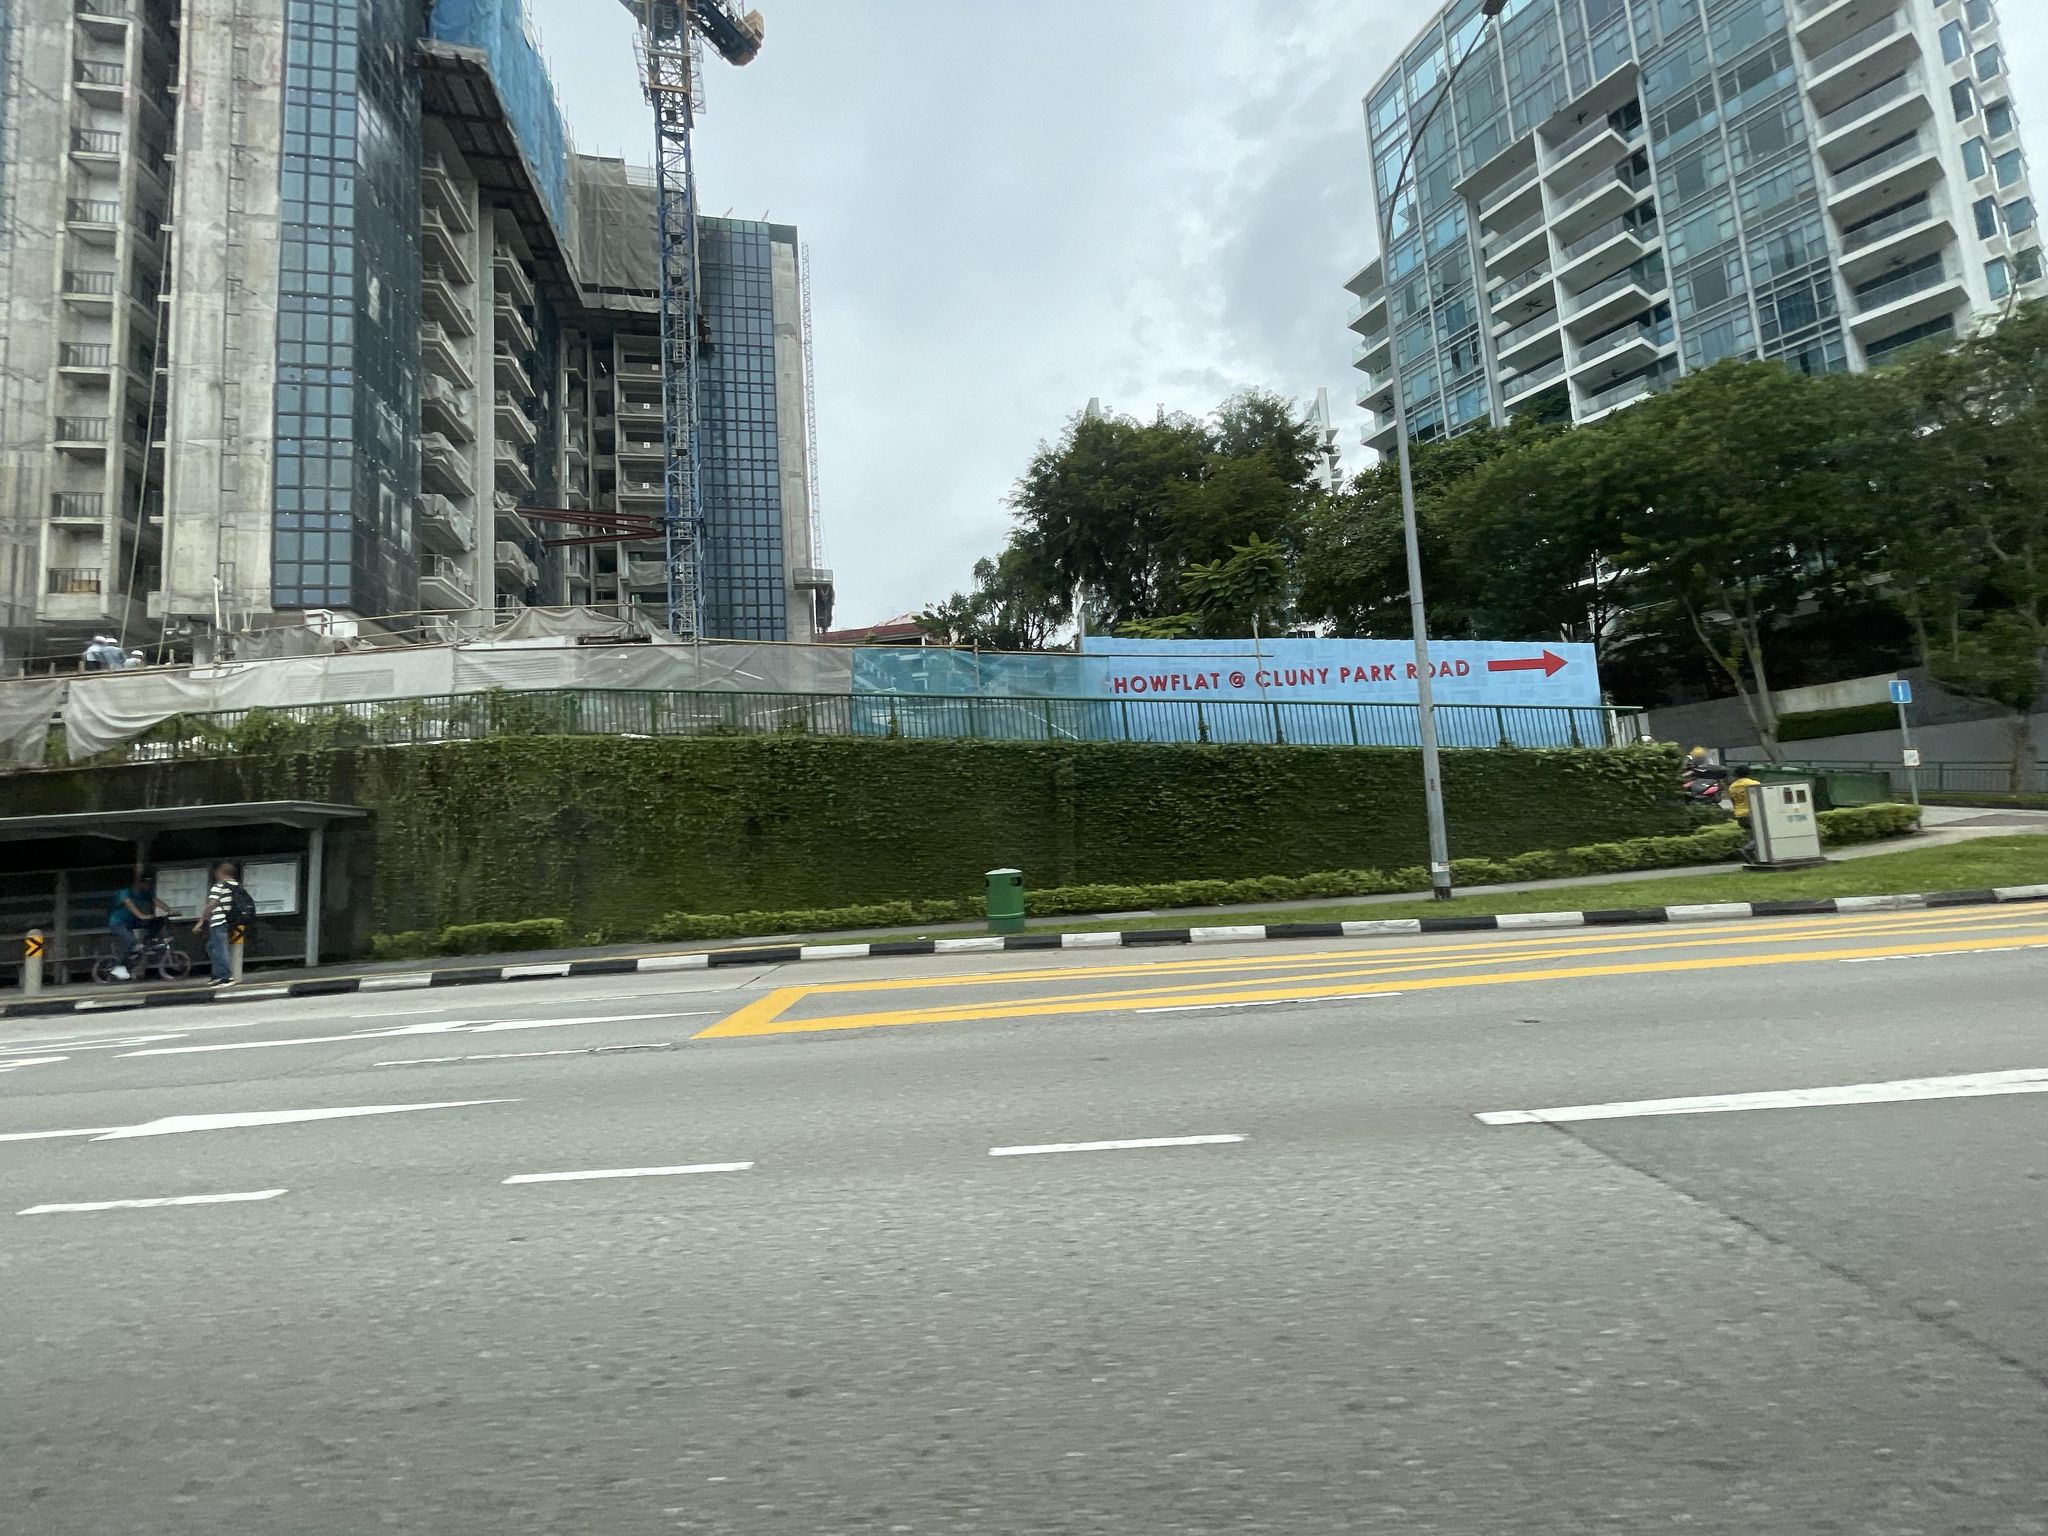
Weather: clear
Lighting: day
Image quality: good
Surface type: driving surface
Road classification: trunk
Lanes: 3
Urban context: urban centre
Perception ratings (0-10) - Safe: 3.77, Lively: 4.5, Beautiful: 5.06, Boring: 1.73, Depressing: 4.36, Wealthy: 7.96